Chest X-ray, AP view. Patient: 46 years old, sex M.
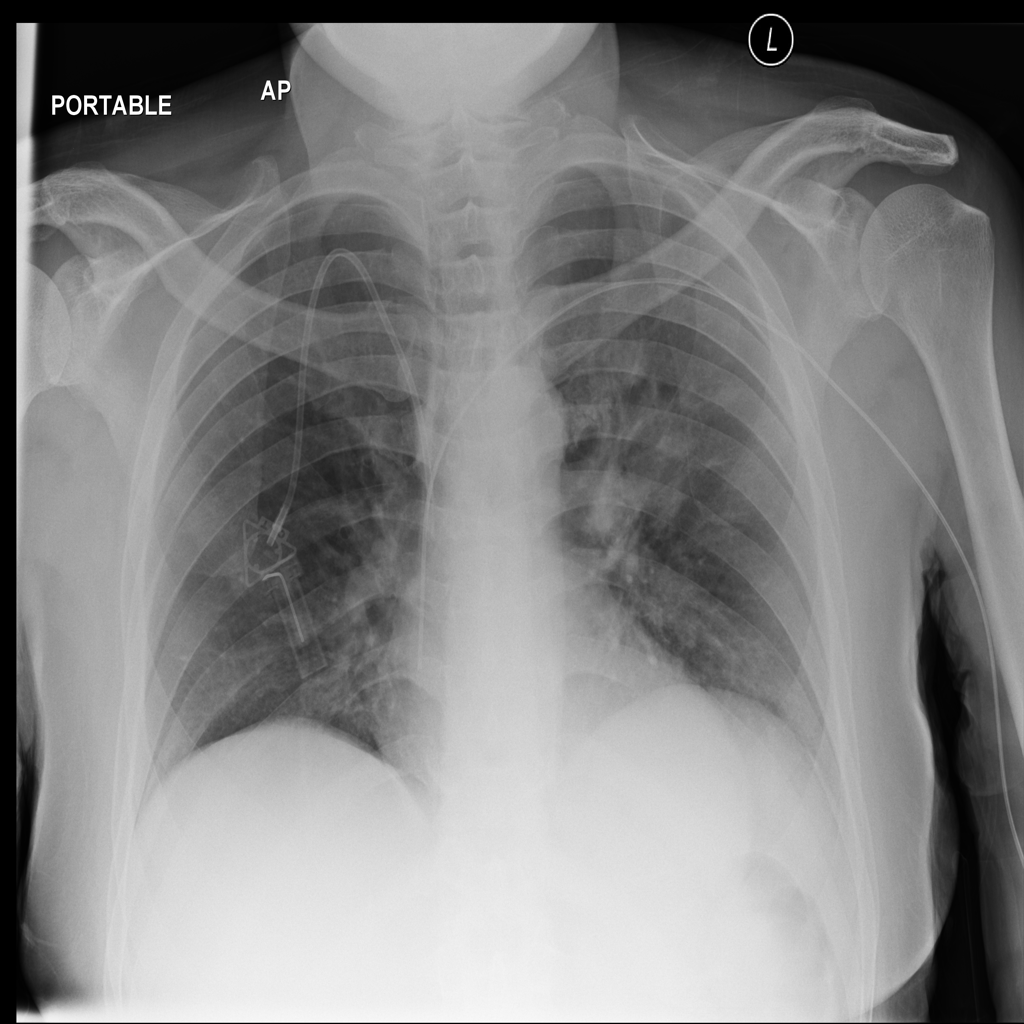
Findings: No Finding